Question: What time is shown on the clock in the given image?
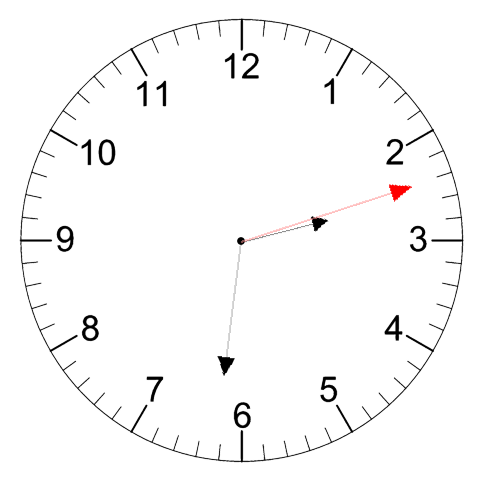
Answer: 02:31:12